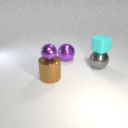
large brown metal cylinder in front of large purple metal sphere